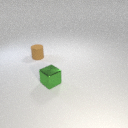
small brown rubber cylinder to the left of small green metal cube